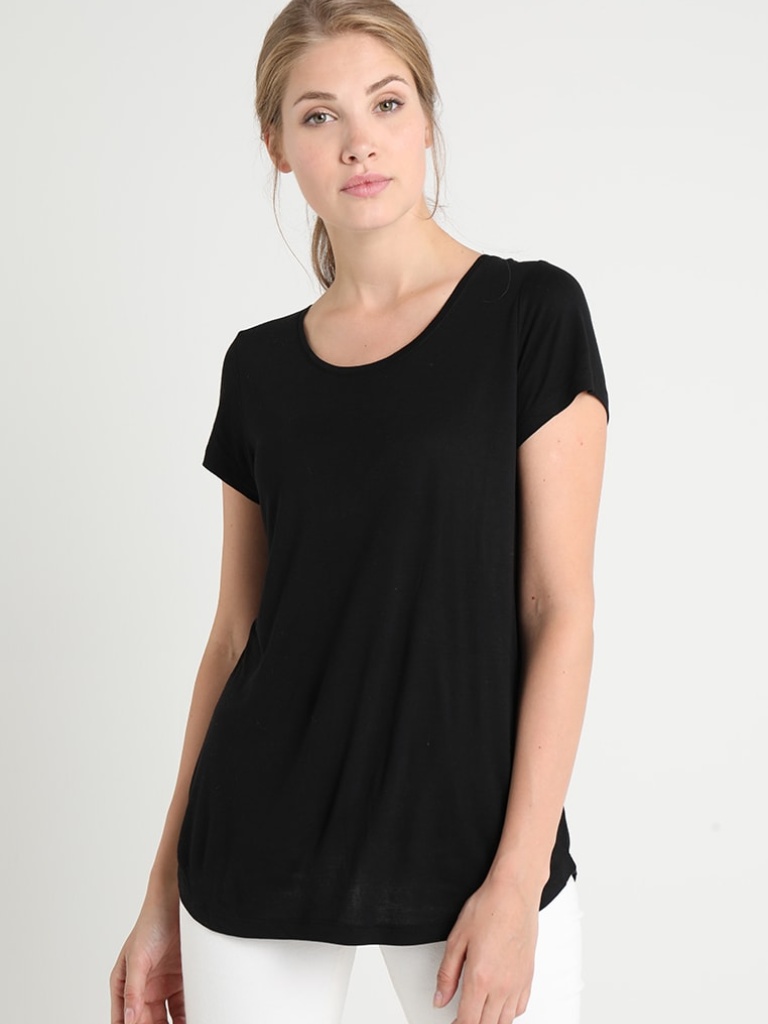
cotton relaxed short sleeve hip length Untucked crew t-shirt